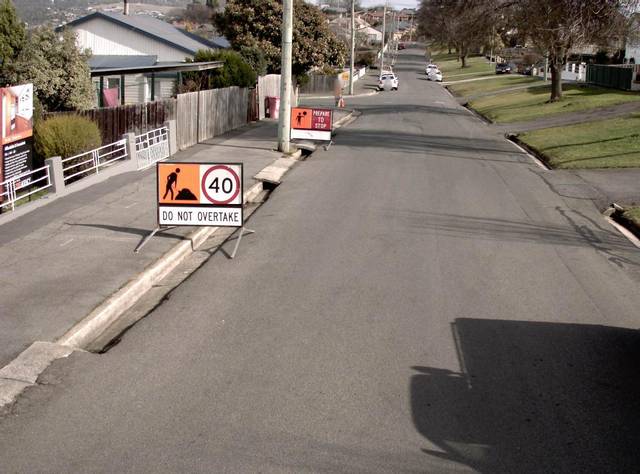
Region: Australia
Coordinates: -41.407, 147.136